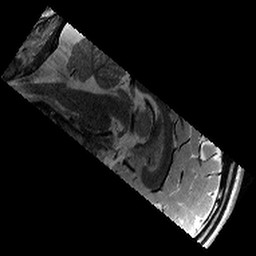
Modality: T2w
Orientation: sagittal
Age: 12
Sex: male
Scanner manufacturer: siemens
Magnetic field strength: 3 T
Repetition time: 9.23 s
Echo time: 0.067 s